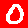
Digit: 0